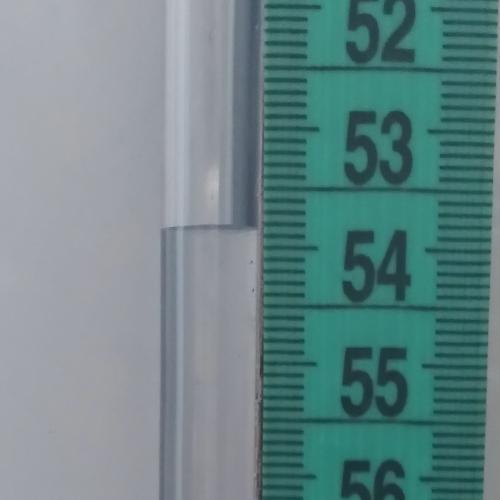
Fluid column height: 53.8 cm